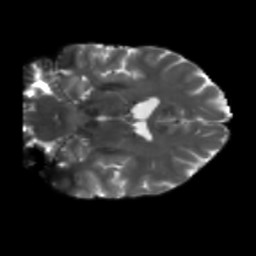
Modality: T2w
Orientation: coronal
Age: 42
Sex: male
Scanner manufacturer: siemens
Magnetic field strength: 3 T
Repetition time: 5.25 s
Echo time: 0.08 s